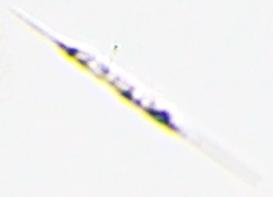
Label: Rhizosolenia